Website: home-depot
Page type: cart
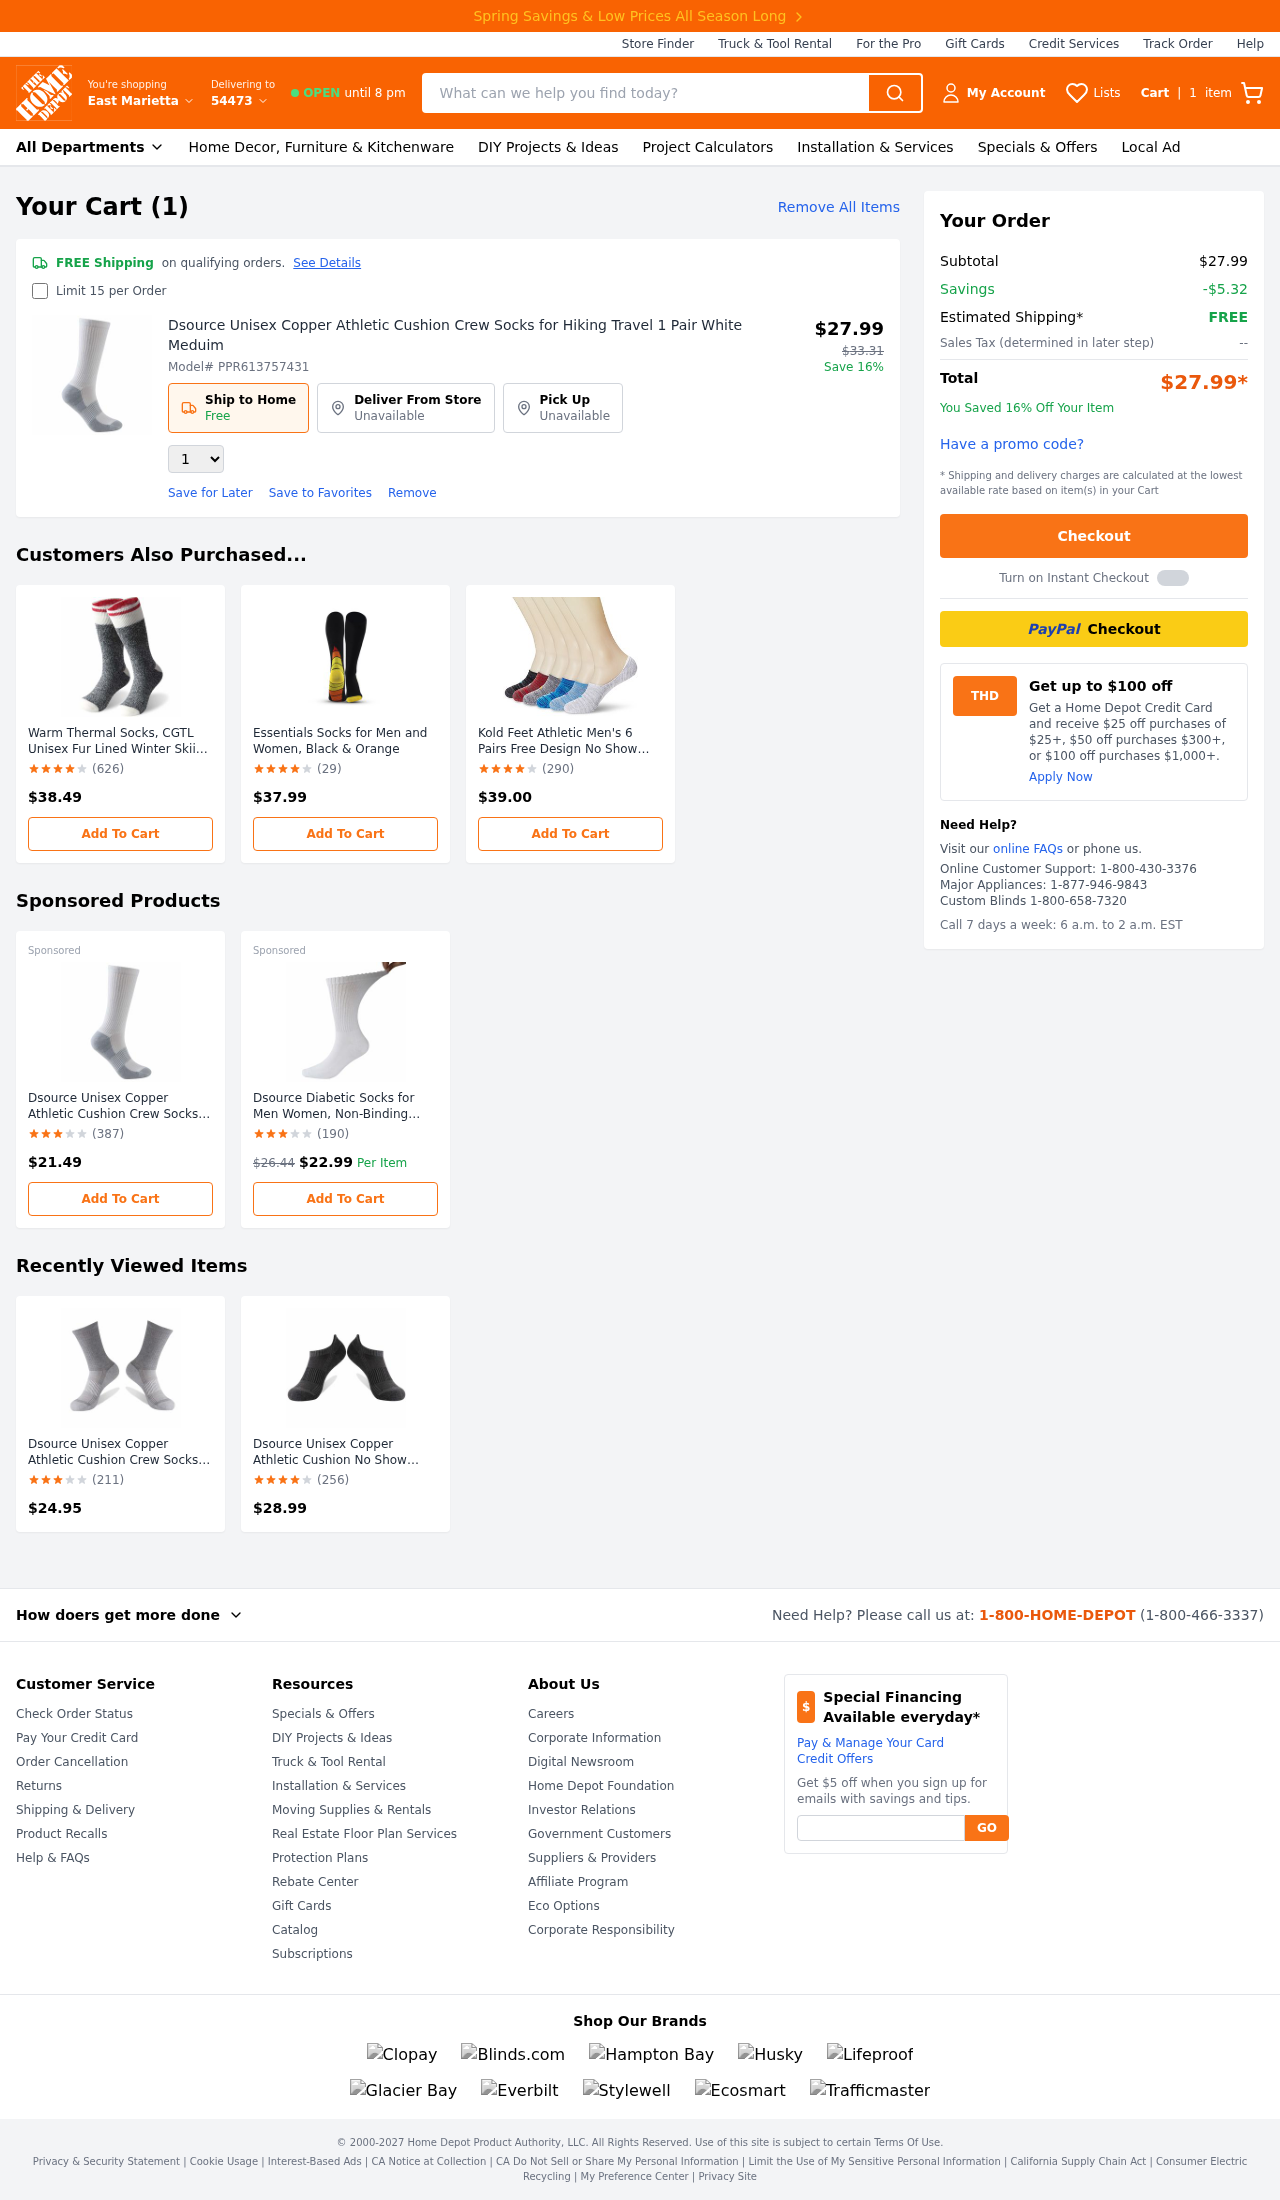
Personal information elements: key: PII_POSTCODE
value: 54473
Product elements: key: PRODUCT1_NAME
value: Dsource Unisex Copper Athletic Cushion Crew Socks for Hiking Travel 1 Pair White Meduim
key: PRODUCT1_PRICE
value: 27.99
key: PRODUCT1_QUANTITY
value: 1
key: PRODUCT2_NAME
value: Warm Thermal Socks, CGTL Unisex Fur Lined Winter Skiing Socks Thick Boot Insulated Heated Socks for
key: PRODUCT2_NUM_RATINGS
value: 626
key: PRODUCT2_PRICE
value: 38.49
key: PRODUCT2_RATING
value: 4.6
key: PRODUCT3_NAME
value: Essentials Socks for Men and Women, Black & Orange
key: PRODUCT3_NUM_RATINGS
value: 29
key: PRODUCT3_PRICE
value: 37.99
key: PRODUCT3_RATING
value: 4.8
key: PRODUCT4_NAME
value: Kold Feet Athletic Men's 6 Pairs Free Design No Show Socks Large Multicolored
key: PRODUCT4_NUM_RATINGS
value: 290
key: PRODUCT4_PRICE
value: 39
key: PRODUCT4_RATING
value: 4.2
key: PRODUCT5_NAME
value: Dsource Unisex Copper Athletic Cushion Crew Socks for Hiking Travel 1 Pair White Large
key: PRODUCT5_NUM_RATINGS
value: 387
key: PRODUCT5_PRICE
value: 21.49
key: PRODUCT5_RATING
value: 3.8
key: PRODUCT6_NAME
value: Dsource Diabetic Socks for Men Women, Non-Binding Loose Fit Dress Crew Socks with Seamless Toe White
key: PRODUCT6_NUM_RATINGS
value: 190
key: PRODUCT6_PRICE
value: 22.99
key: PRODUCT6_RATING
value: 3.3
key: PRODUCT7_NAME
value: Dsource Unisex Copper Athletic Cushion Crew Socks for Hiking Travel 1 Pair Light Gray Large
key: PRODUCT7_NUM_RATINGS
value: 211
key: PRODUCT7_PRICE
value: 24.95
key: PRODUCT7_RATING
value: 3.5
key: PRODUCT8_NAME
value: Dsource Unisex Copper Athletic Cushion No Show Socks for Hiking Travel 1 Pair Dark Gray Medium
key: PRODUCT8_NUM_RATINGS
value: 256
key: PRODUCT8_PRICE
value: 28.99
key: PRODUCT8_RATING
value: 4.5
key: PRODUCT1_ORIGINAL_PRICE
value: $33.31
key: PRODUCT6_ORIGINAL_PRICE
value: $26.44
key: PRODUCT_MODEL_NUMBER
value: PPR613757431
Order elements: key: ORDER_NUM_ITEMS
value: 1
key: ORDER_SUBTOTAL
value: $27.99
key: ORDER_SAVINGS
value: -$5.32
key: ORDER_TOTAL
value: $27.99*
Search elements: key: HEADER_SEARCH
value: What can we help you find today?